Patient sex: M
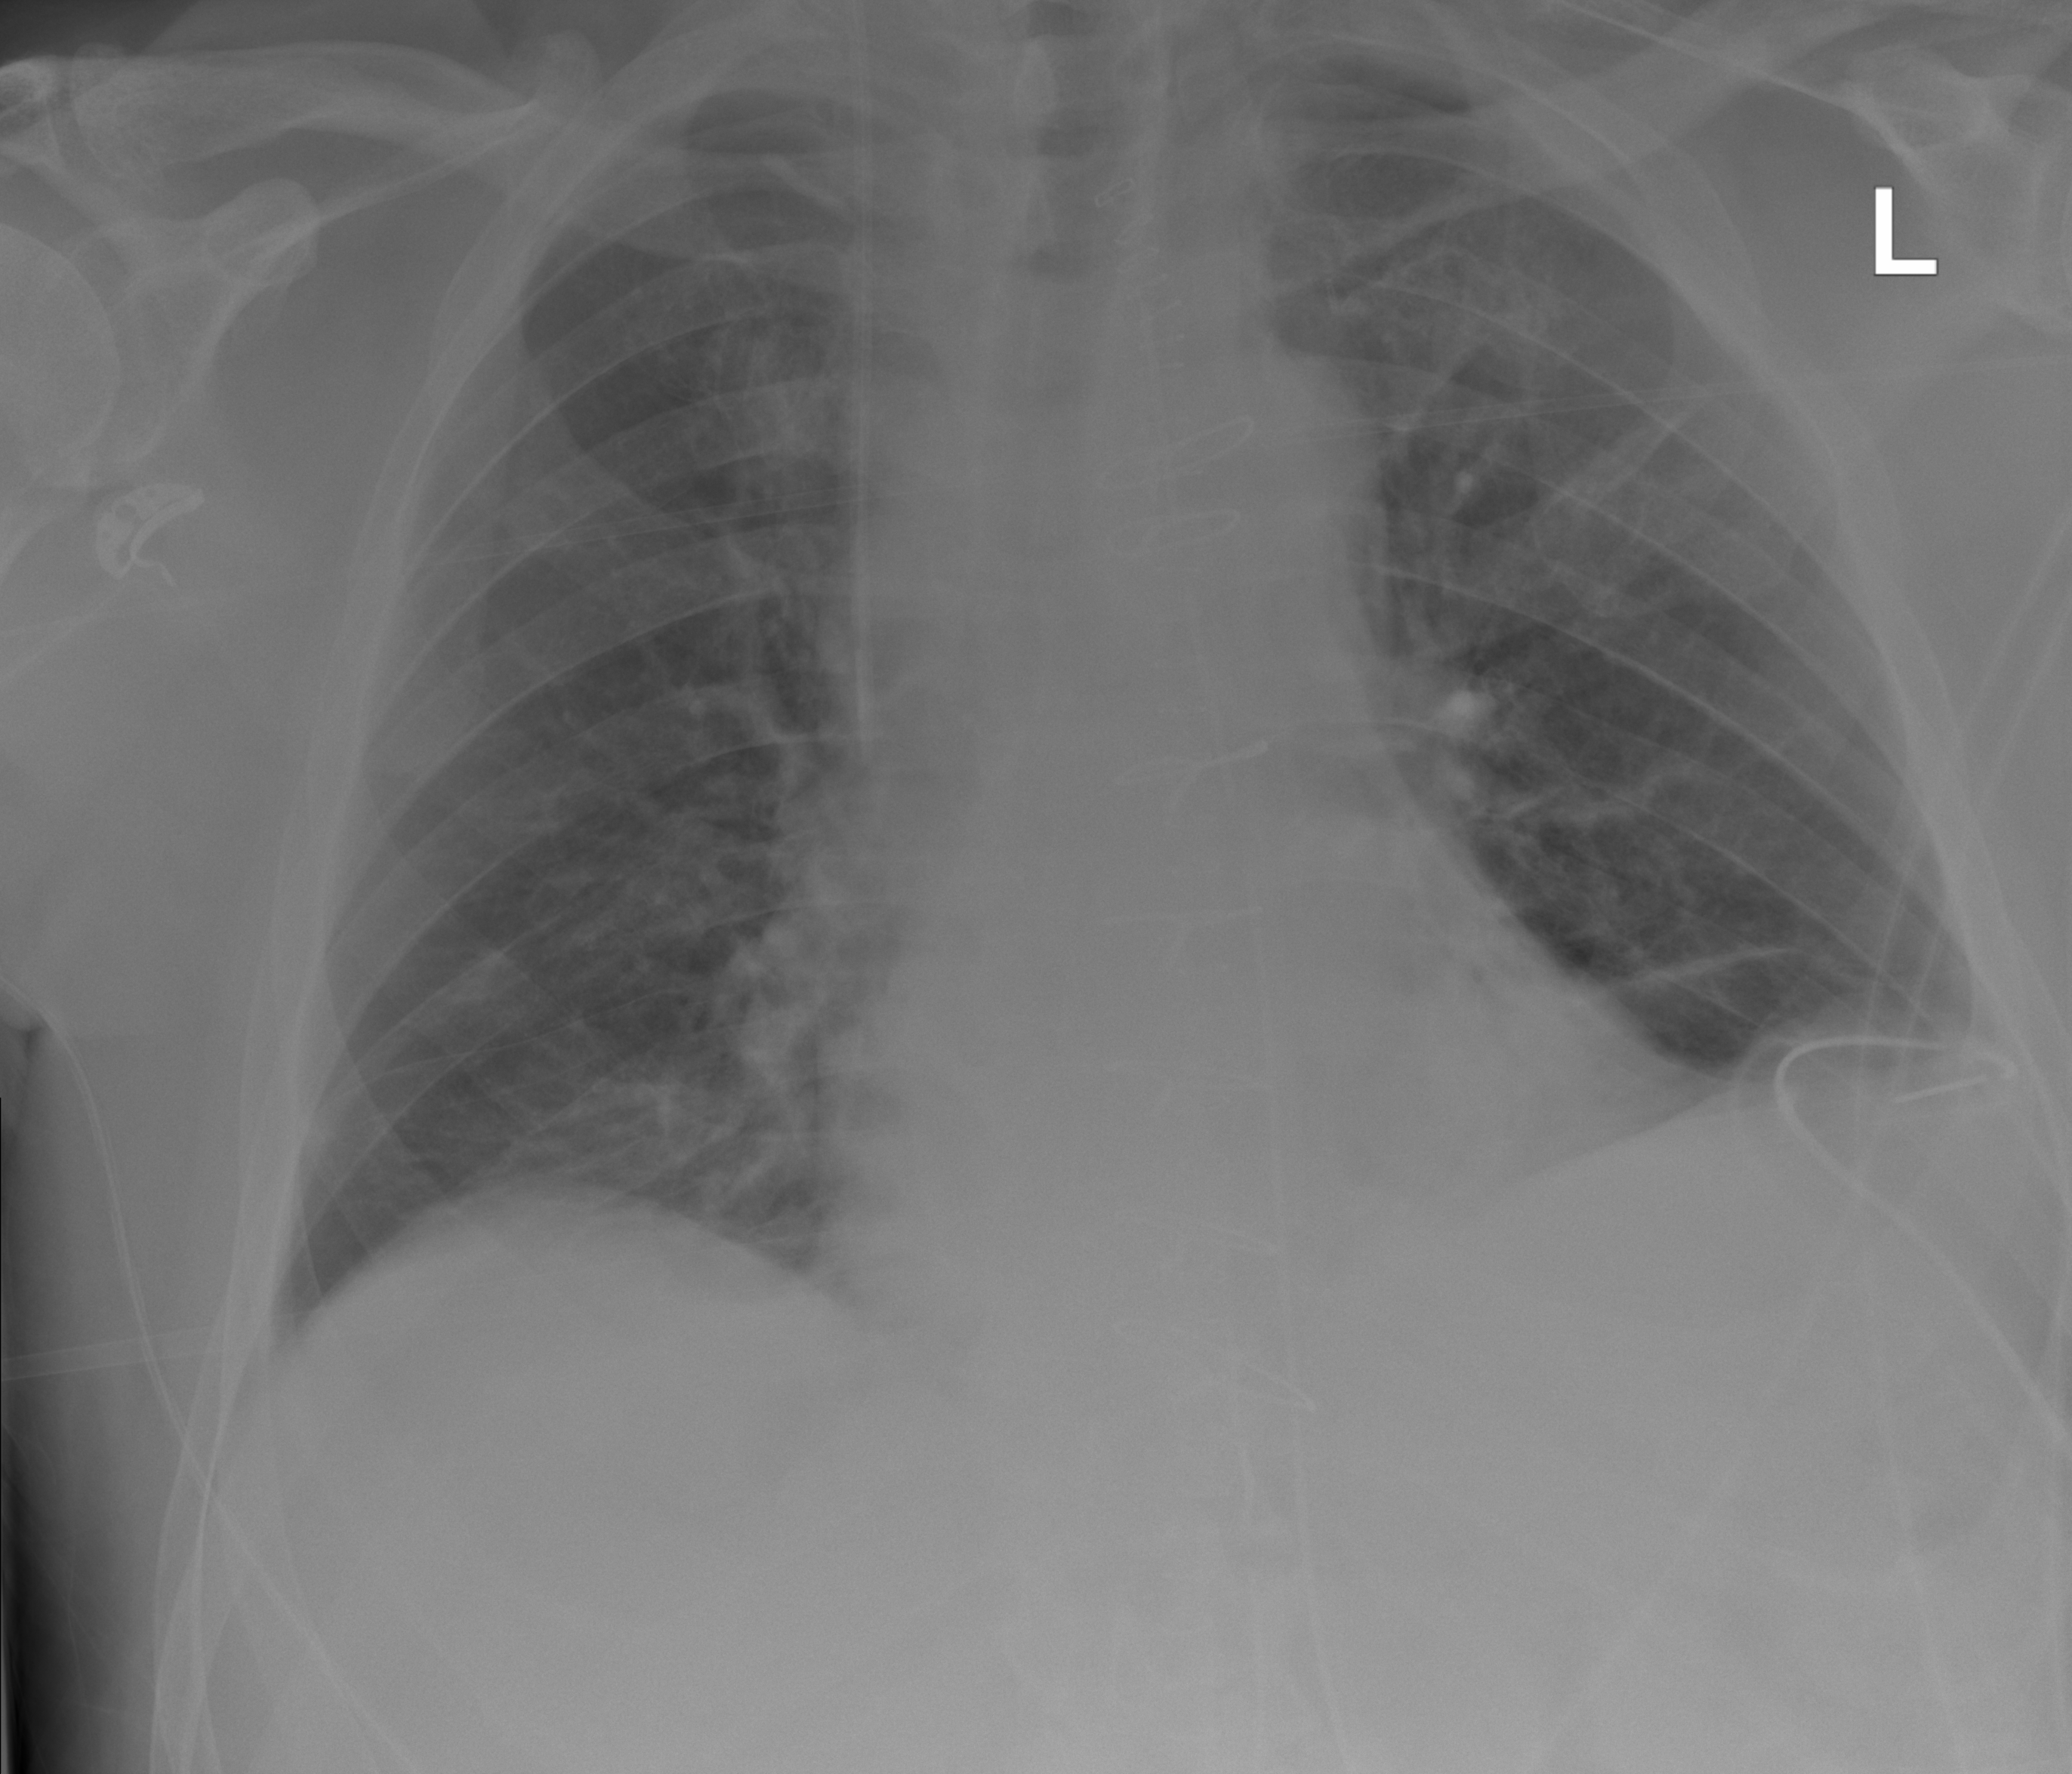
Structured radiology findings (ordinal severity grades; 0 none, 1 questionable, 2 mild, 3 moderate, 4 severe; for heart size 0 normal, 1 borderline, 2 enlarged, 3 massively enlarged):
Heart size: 1
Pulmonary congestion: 0
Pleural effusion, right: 0
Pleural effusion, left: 0
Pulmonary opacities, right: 0
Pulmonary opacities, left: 0
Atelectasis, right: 2
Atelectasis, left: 2